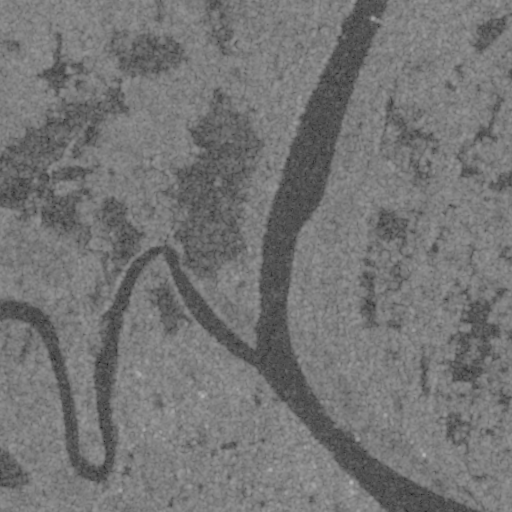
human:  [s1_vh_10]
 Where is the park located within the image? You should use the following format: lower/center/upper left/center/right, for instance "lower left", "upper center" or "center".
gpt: The park is located in the lower right of the image.
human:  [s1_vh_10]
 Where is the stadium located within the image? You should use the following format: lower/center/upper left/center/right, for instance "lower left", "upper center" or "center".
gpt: The stadium is located in the lower right of the image.
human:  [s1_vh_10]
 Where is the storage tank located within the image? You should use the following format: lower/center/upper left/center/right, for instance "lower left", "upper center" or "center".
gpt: The storage tank is located in the lower center of the image.
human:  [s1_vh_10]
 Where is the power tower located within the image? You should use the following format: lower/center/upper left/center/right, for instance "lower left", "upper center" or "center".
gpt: There is no power tower in the image.

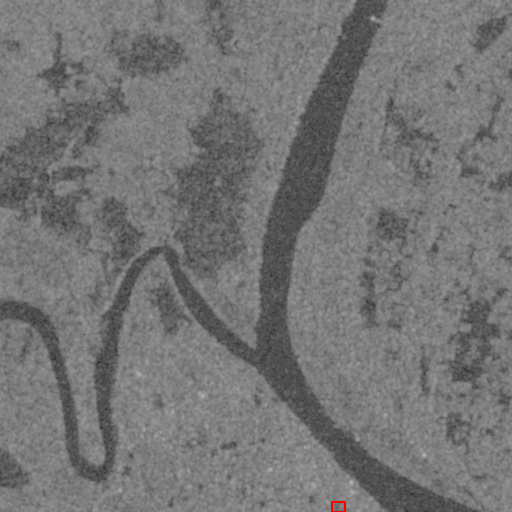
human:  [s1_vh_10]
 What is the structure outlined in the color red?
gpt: The structure outlined in red is a stadium.
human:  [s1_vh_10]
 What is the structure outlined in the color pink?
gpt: There is no pink outline.